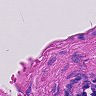
Metastatic tissue present: no